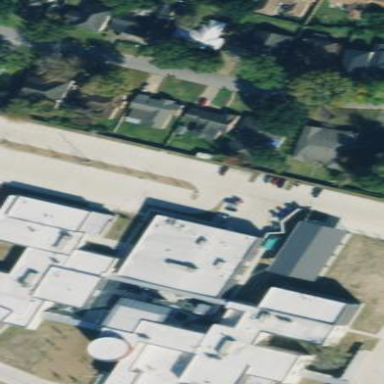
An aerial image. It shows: School building.